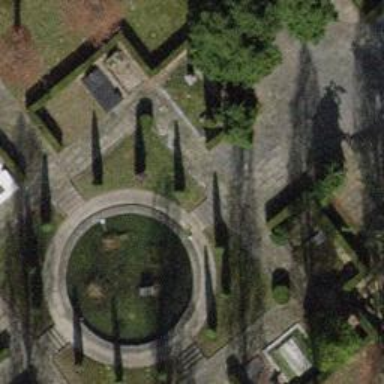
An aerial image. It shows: Beautiful fountain.